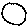
Label: circle